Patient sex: M
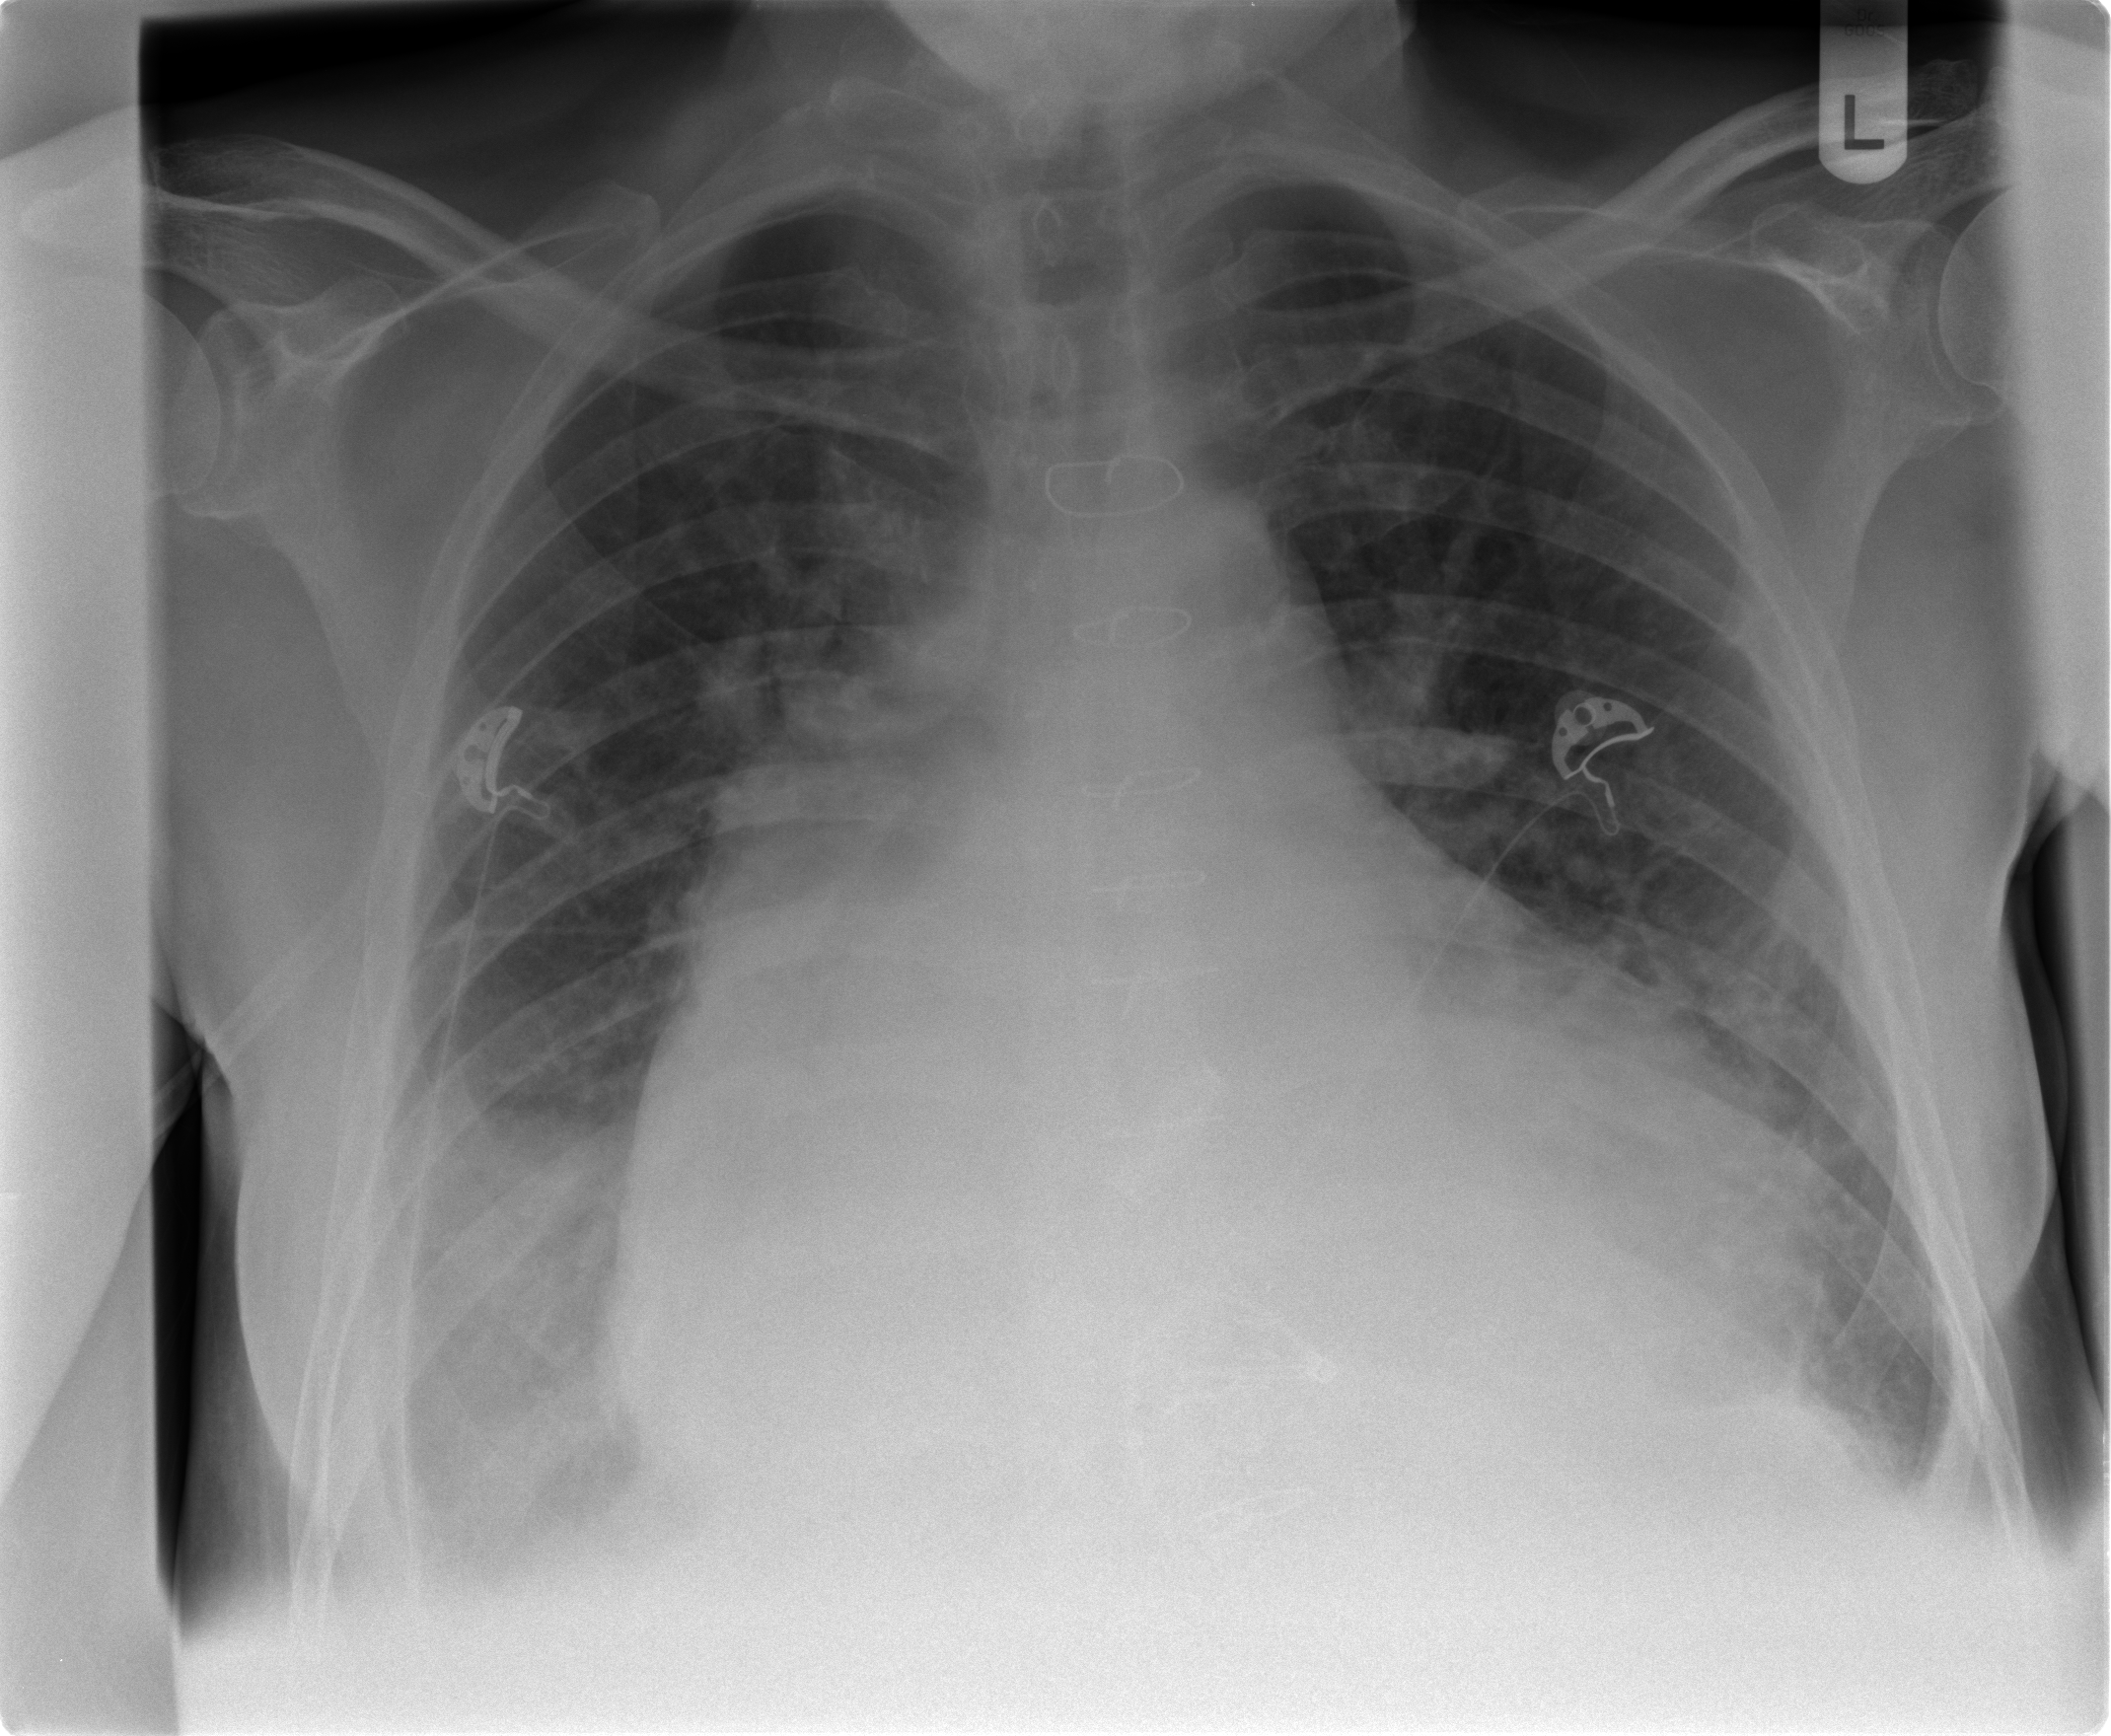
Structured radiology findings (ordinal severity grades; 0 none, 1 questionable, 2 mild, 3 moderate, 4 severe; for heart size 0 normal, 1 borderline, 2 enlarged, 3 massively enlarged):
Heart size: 3
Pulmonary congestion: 2
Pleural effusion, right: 2
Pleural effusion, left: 1
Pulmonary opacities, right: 2
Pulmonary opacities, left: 2
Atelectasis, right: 2
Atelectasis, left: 1